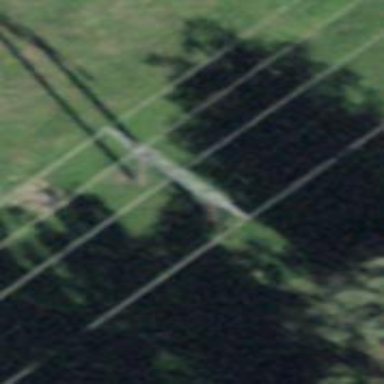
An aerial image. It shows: H-frame power tower with distinctive design.